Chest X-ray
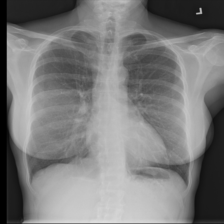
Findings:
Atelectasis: negative
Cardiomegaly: negative
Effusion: negative
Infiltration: positive
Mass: negative
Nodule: negative
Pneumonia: negative
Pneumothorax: negative
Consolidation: negative
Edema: negative
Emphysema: negative
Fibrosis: negative
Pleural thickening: negative
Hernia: negative